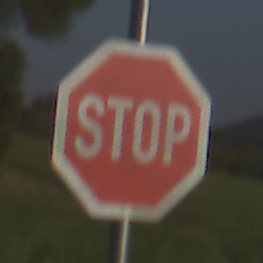
Verkehrszeichen: Stop
Umgebung: Outdoor, Nature
Tageszeit: MorningAfternoon
Wetter: PartlyCloudy
Licht: Natural
Jahreszeit: NotSpecified
Kontrast: HighContrast